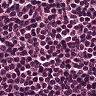
Metastatic tissue present: no